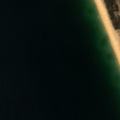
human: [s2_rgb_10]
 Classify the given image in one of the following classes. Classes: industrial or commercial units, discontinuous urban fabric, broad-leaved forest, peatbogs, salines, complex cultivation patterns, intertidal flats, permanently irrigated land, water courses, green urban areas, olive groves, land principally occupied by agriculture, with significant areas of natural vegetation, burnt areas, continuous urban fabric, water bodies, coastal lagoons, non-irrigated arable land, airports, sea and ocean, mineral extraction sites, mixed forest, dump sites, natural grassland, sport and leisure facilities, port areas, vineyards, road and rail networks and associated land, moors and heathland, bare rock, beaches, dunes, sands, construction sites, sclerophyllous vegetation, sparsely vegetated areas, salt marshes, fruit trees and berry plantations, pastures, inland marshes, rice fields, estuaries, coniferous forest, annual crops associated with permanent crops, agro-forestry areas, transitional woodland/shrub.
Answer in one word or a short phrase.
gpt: transitional woodland/shrub, beaches, dunes, sands, sea and ocean